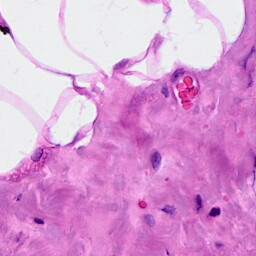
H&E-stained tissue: Breast